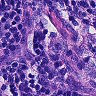
Metastatic tissue present: no